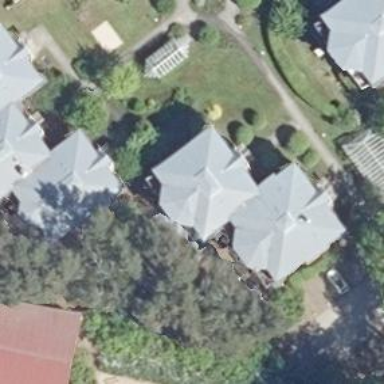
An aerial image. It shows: White apartment building with pyramidal metal roof in gray color.